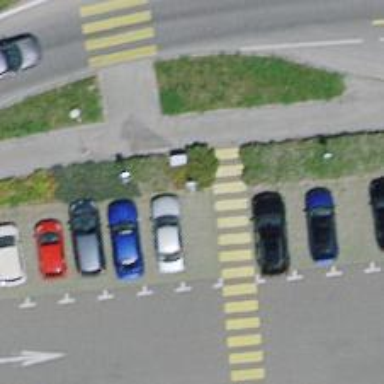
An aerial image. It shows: Charging station.